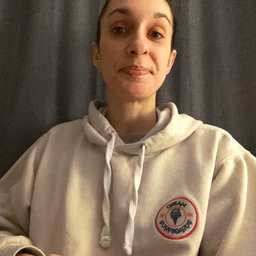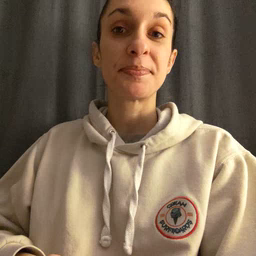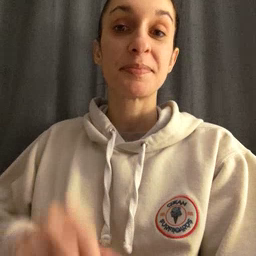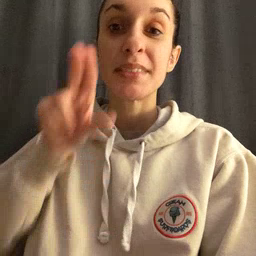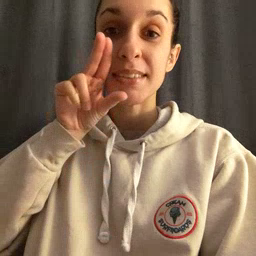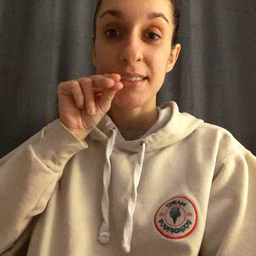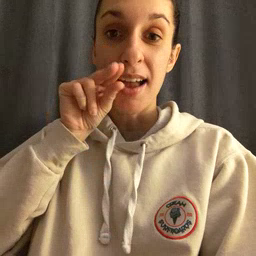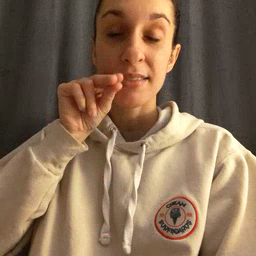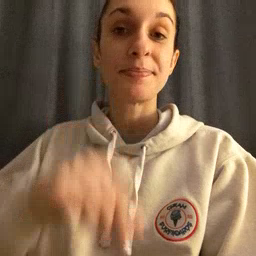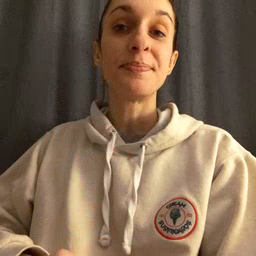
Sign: duck